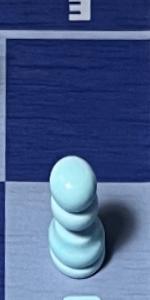
Label: Pawn_White